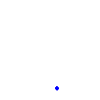
Particle: kaon